Question: I have used 'UITabBarController' in my application.
I am really confuse about what 'image size' should be there for 'UITabBar'. It must support all devices. 'iPhone 4s,5,5s,5c,6,6 plus'.
Sometimes it's create space between tabs. If I change 'image size' then sometimes it looks blur.
I have put normal image,'@2x' and also '@3x'.
'''
@3x - 312*180
@2x - 160*120
normal - 80*56
'''
So as per my understanding iPhone 6 should take '@2x' image but it's not taking it. There is space between tabs in iPhone 6. So I programmatically set images for iPhone 6 and give it's size as '93*56'. Then spaces between tabs has been removed and set properly. But now what problem I am facing. Images looks blur in iPhone 6. Don't know what to do now.
Can anybody please help me out here? How can I manage images of tabs which supports all devices.
Thanks in advance!

Here is my code,
'''
- (BOOL)application:(UIApplication )application didFinishLaunchingWithOptions:(NSDictionary )launchOptions {
// Override point for customization after application launch.
UIStoryboard *storyBoard = [UIStoryboard storyboardWithName:@"Main" bundle:nil];
UITabBarController *tabController = [[UITabBarController alloc]init];
UINavigationController *navController1 = [[UINavigationController alloc]initWithRootViewController:[storyBoard instantiateViewControllerWithIdentifier:@"ViewController1"]];
UINavigationController *navController2 = [[UINavigationController alloc]initWithRootViewController:[storyBoard instantiateViewControllerWithIdentifier:@"ViewController2"]];
UINavigationController *navController3 = [[UINavigationController alloc]initWithRootViewController:[storyBoard instantiateViewControllerWithIdentifier:@"ViewController3"]];
UINavigationController *navController4 = [[UINavigationController alloc]initWithRootViewController:[storyBoard instantiateViewControllerWithIdentifier:@"ViewController4"]];
tabController.viewControllers = [NSArray arrayWithObjects:navController1, navController2, navController3, navController4, nil];
[[[tabController.viewControllers objectAtIndex:0] tabBarItem]setFinishedSelectedImage:[UIImage imageNamed:@"chords-active1.png"] withFinishedUnselectedImage:[UIImage imageNamed:@"chords1.png"]];
[[[tabController.viewControllers objectAtIndex:2] tabBarItem]setFinishedSelectedImage:[UIImage imageNamed:@"progression-active1.png"] withFinishedUnselectedImage:[UIImage imageNamed:@"progression1.png"]];
[[[tabController.viewControllers objectAtIndex:1] tabBarItem]setFinishedSelectedImage:[UIImage imageNamed:@"practice-selected.png"] withFinishedUnselectedImage:[UIImage imageNamed:@"practice.png"]];
[[[tabController.viewControllers objectAtIndex:3] tabBarItem]setFinishedSelectedImage:[UIImage imageNamed:@"settings-active1.png"] withFinishedUnselectedImage:[UIImage imageNamed:@"settings1.png"]];
self.window.rootViewController = tabController;
return YES;
}
'''
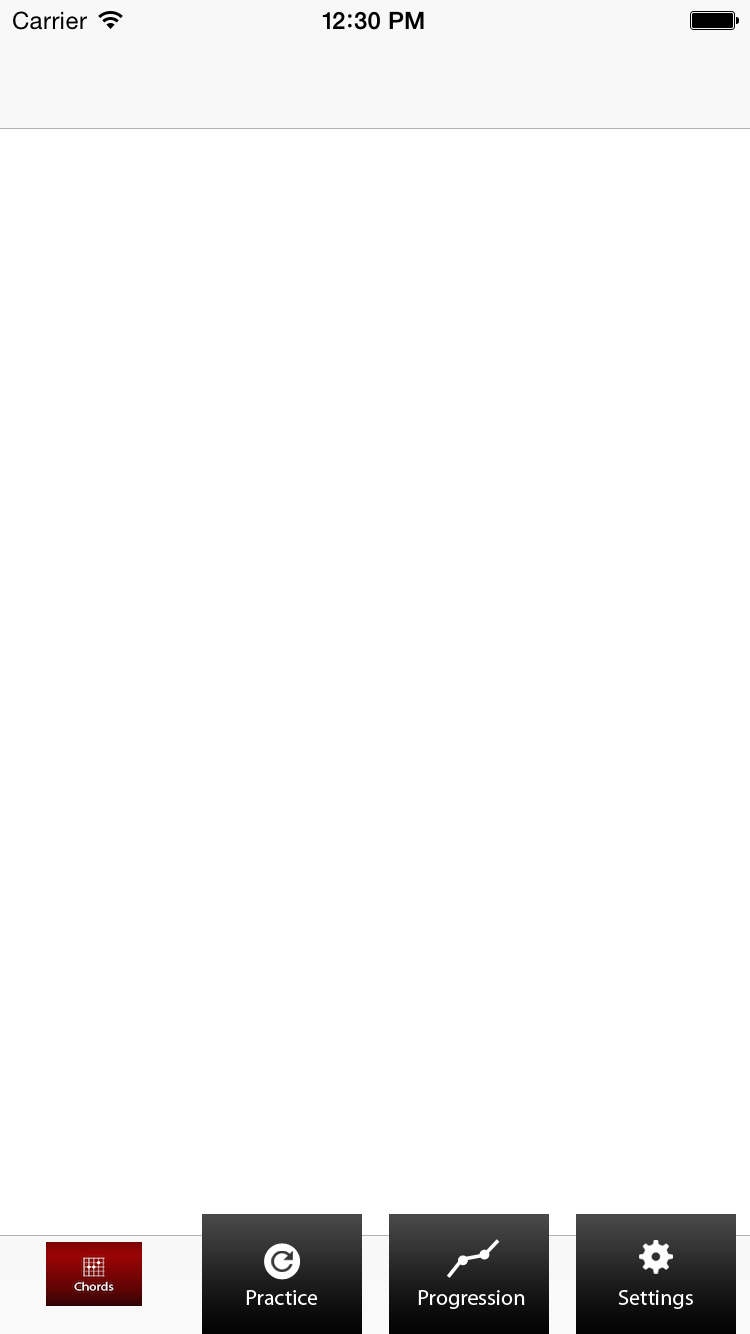
Answer: Follow this <URL> provided by Apple. You will get everything..